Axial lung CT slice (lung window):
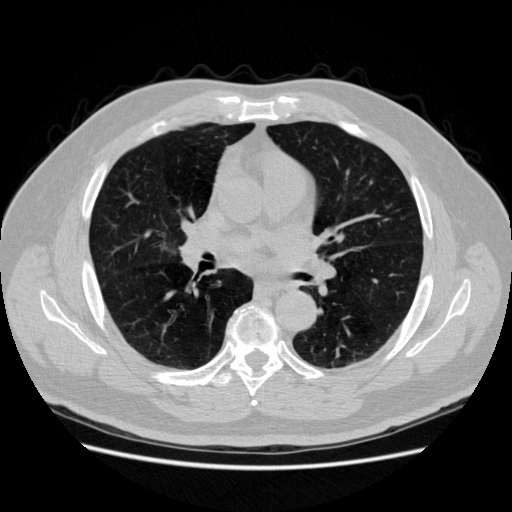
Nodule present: no